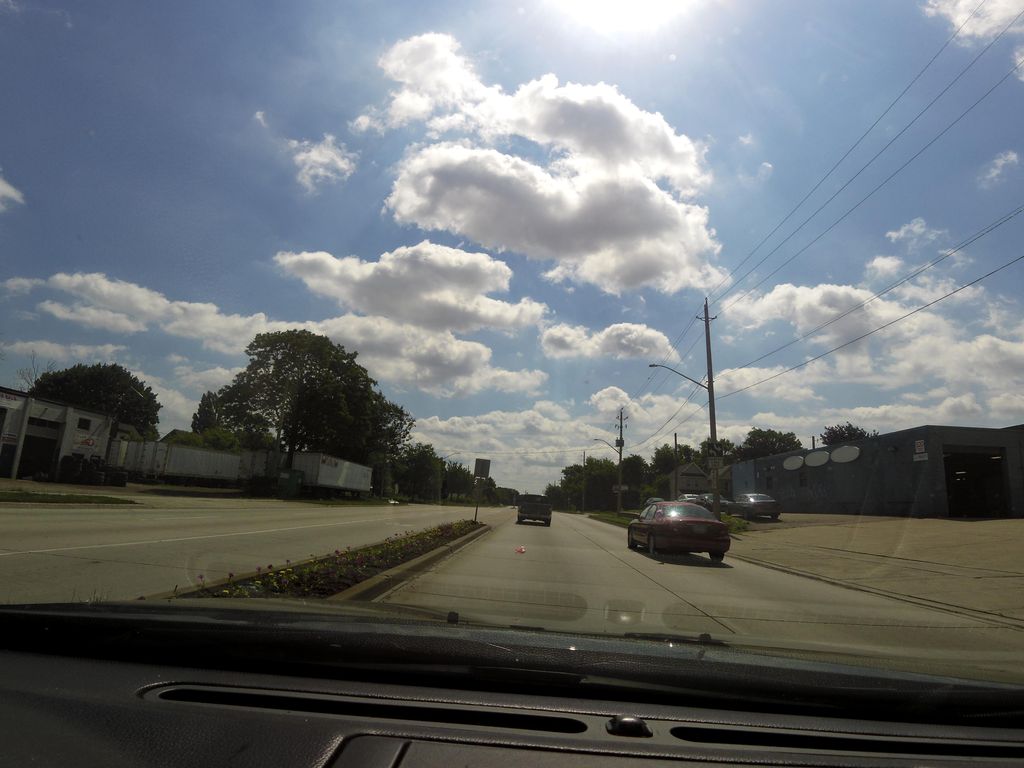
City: hamilton